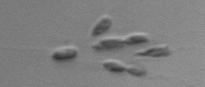
Label: Dinobryon